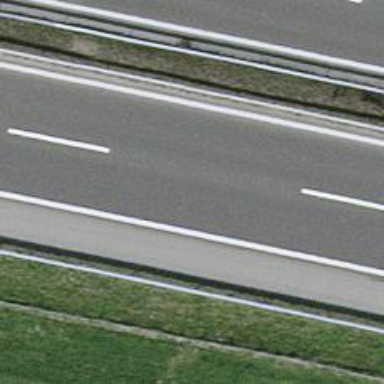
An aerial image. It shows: View of motorway.